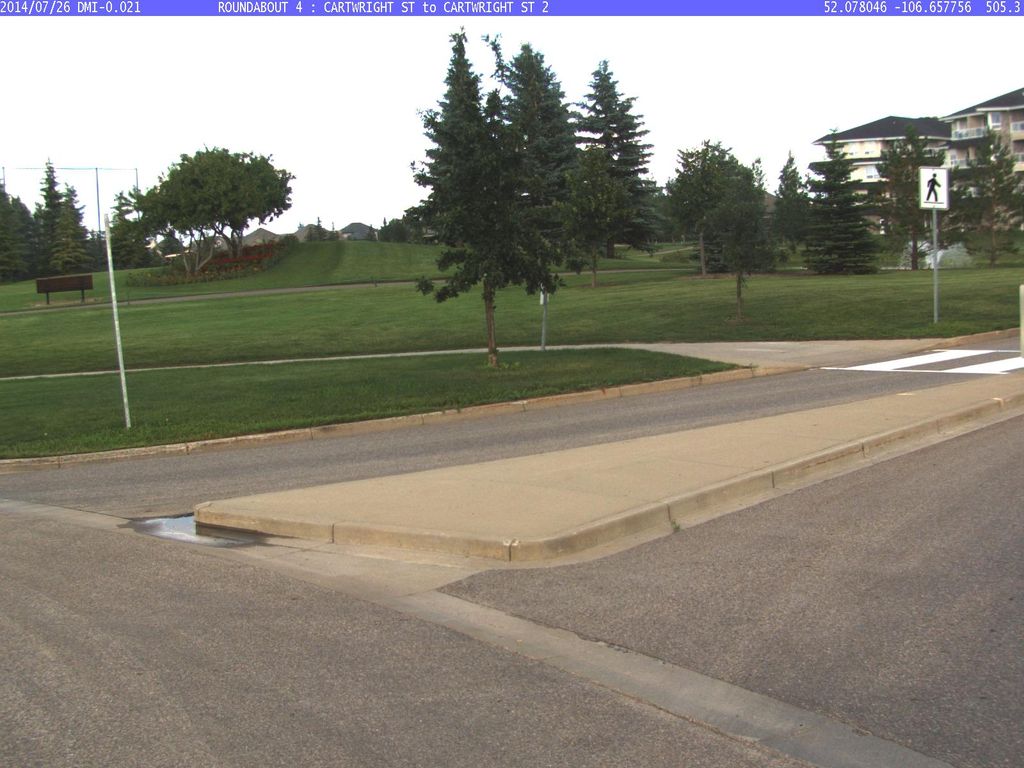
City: saskatoon